Interaction volume radius: 5 \u00c5
Interaction volume height: 15 \u00c5
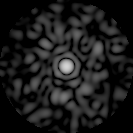
Disorder parameter: 0.8258